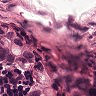
Metastatic tissue present: yes